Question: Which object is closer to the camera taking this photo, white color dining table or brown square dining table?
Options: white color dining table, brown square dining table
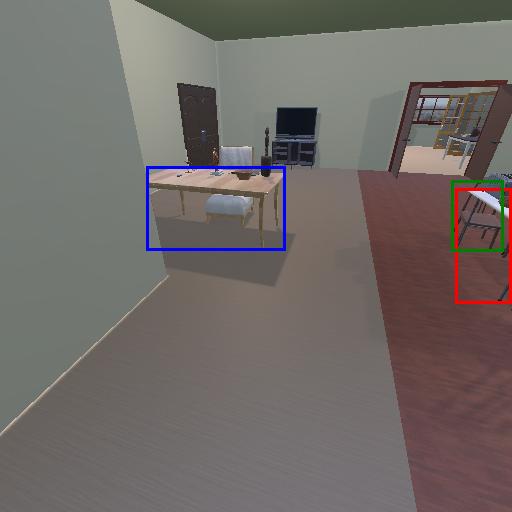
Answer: white color dining table